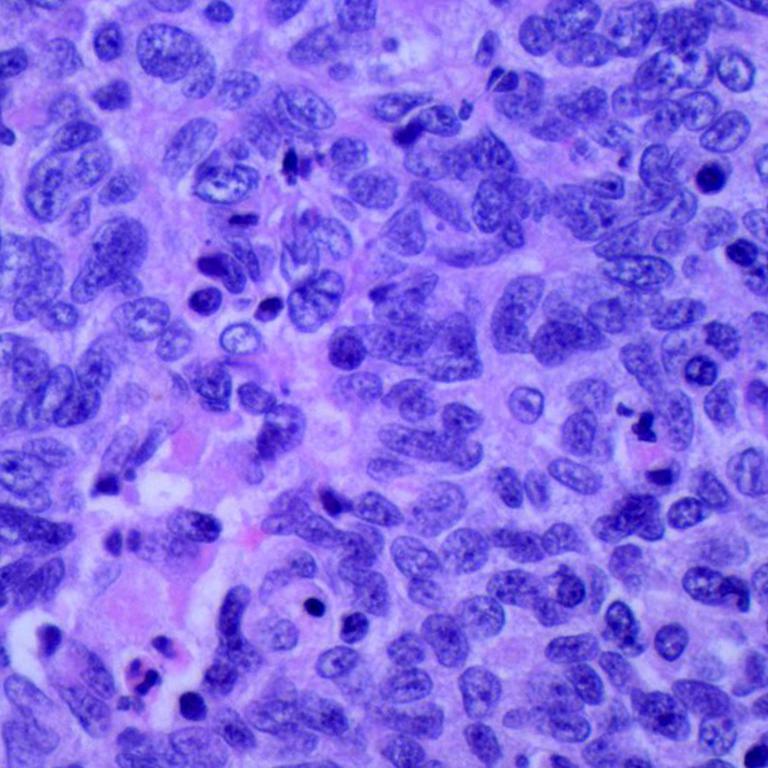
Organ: lung
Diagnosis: squamous carcinomas